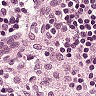
Metastatic tissue present: no